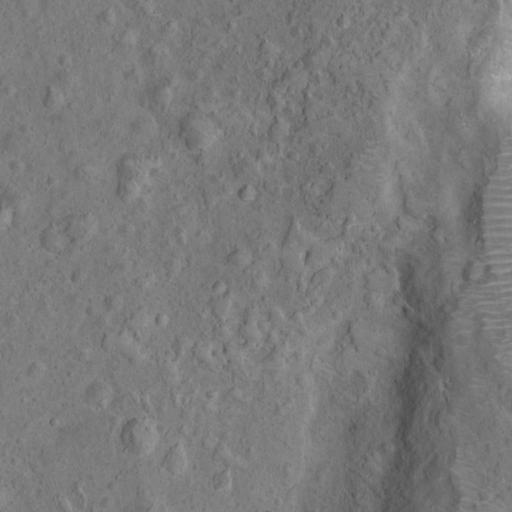
Objects detected: cone